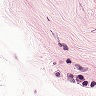
Metastatic tissue present: no